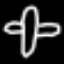
Label: airplane